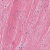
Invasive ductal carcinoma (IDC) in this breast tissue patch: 0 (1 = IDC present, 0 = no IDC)